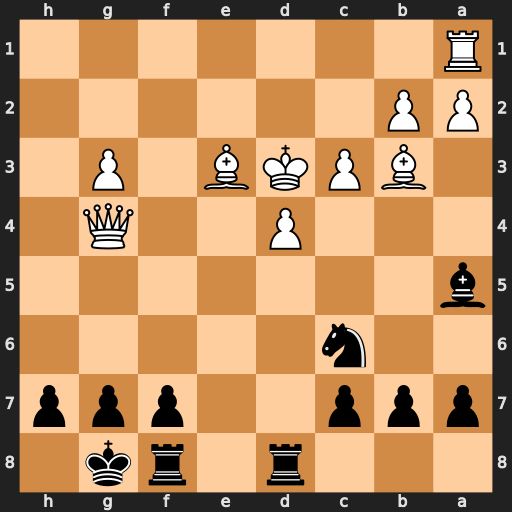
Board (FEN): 3r1rk1/ppp2ppp/2n5/b7/3P2Q1/1BPKB1P1/PP6/R7
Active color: b
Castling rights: -
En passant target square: -
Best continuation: Ne5+ Kc2 Nxg4